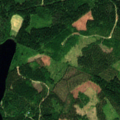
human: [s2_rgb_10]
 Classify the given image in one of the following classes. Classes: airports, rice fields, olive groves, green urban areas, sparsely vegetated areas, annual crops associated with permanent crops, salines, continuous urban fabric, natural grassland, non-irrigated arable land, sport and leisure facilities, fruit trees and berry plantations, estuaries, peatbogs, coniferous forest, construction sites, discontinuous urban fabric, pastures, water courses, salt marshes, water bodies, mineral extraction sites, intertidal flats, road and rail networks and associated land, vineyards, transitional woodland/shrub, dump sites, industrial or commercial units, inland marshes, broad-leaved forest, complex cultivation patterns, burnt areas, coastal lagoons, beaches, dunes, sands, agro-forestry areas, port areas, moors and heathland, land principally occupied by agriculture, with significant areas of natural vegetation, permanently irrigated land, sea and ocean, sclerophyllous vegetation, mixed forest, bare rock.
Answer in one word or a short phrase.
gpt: coniferous forest, mixed forest, transitional woodland/shrub